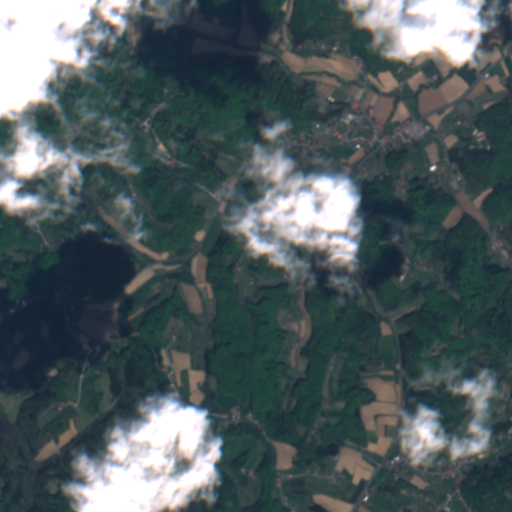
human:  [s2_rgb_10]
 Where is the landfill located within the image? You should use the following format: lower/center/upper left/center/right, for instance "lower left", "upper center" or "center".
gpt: The landfill is located in the upper center of the image.
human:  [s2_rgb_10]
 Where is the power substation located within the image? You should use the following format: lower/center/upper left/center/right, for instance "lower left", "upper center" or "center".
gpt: The power substation is located in the center of the image.
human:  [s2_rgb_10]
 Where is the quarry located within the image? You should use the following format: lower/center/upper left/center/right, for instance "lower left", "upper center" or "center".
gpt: There is no quarry in the image.